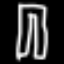
Label: pants